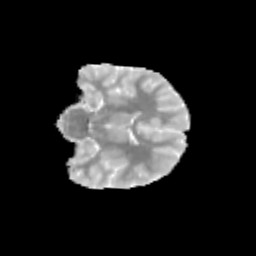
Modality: MD
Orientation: coronal
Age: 9
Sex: female
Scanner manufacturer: siemens
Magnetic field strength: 3 T
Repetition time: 3.8 s
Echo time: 0.07 s